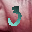
Label: 3